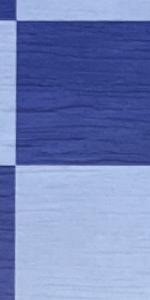
Label: Empty